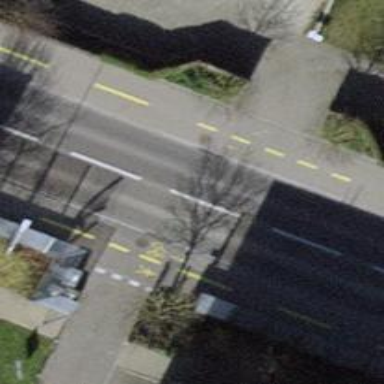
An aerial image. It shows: Asphalt road with separate sidewalk and cycle track. The road is primary highway.